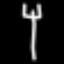
Label: fork